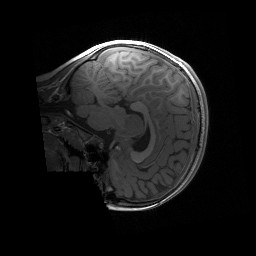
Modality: T1w
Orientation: sagittal
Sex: female
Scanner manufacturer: siemens
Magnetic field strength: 3 T
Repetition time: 1.9 s
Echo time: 0.00243 s